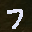
Label: 7